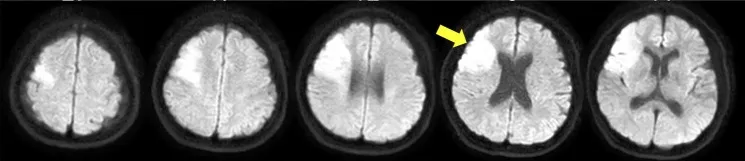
Magnetic resonance imaging scans showing the lesion sites in the patient.
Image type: radiology (mri)